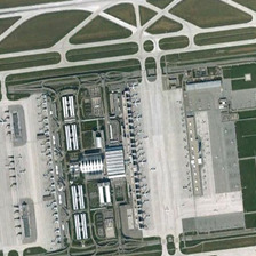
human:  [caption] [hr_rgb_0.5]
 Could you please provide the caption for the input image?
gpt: the neatly built termial building is surrounded by runways .

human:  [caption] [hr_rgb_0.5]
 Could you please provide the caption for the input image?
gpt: between two netlike runways with lawns are some orderly arranged square buildings .

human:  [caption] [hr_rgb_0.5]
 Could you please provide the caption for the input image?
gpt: between two netlike runways with lawns are some orderly arranged square buildings and two square tarmacs with planes .

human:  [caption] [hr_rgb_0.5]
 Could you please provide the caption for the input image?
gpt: rectangle airport and intricacy flight strips .

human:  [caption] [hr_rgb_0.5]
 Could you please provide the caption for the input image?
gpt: some planes are orderly in two sides of a building in an airport with several runways .